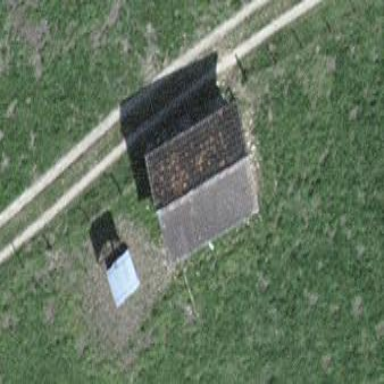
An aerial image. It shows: Cowshed building.